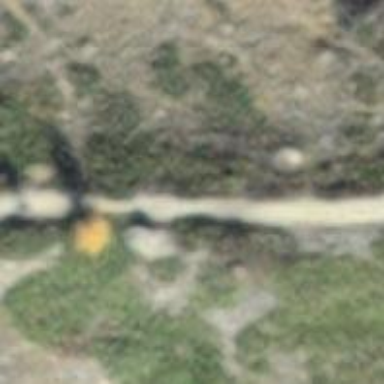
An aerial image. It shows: Unpaved path.